【题型】解答题　【知识点】立体几何　【难度】easy
如图，某种水箱用的“浮球”是由两个半球和一个圆柱筒组成，已知球的直径是6 cm，圆柱筒长2 cm。}

(1) 求“浮球”的体积；\\
(2) 要在这样2500个“浮球”表面涂一层胶质，如果每平方米需要涂胶100克，共需要胶多少克？
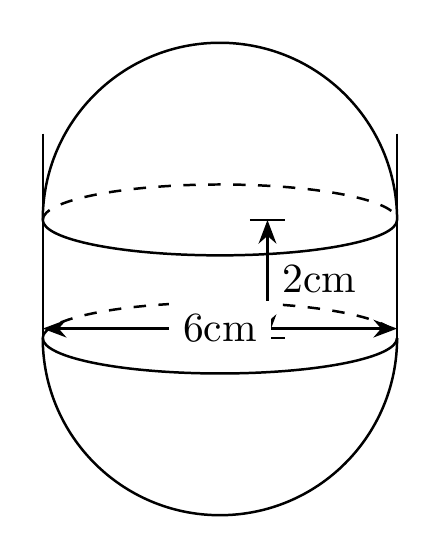
【解答】
\vspace{1em}
\textbf{【答案】}(1) \(54\pi \,\text{cm}^3\) \quad\quad (2) \(1200\pi \,\text{克}\)

\vspace{1em}
\textbf{【知识点】} 柱体体积的有关计算、球的表面积的有关计算、圆柱表面积的有关计算、球的体积的有关计算

\vspace{1em}
\textbf{【分析】}(1) 分别求出两个半球的体积 \(V_1\)，和圆柱体的体积 \(V_2\)，即可求出“浮球”的体积；\\
(2) 先求出一个“浮球”的表面积，再求出2500个的面积，即可求解。

\vspace{1em}
\textbf{【详解】}(1) 该半球的直径 \(d=6\,\text{cm}\)，柱筒高 \(h=2\,\text{cm}\)，所以“浮球”的圆柱筒直径也是6 cm，
得球的半径与圆柱底面半径均为 \(R=3\,\text{cm}\)，

所以两个半球的体积之和为
\[
V_1 = \frac{4}{3}\pi R^3 = \frac{4}{3}\pi \cdot 27 = 36\pi \,\text{cm}^3,
\]

而
\[
V_2 = \pi R^2 \cdot h = \pi \times 9 \times 2 = 18\pi \,\text{cm}^3,
\]

该“浮球”的体积是
\[
V = V_1 + V_2 = 36\pi + 18\pi = 54\pi \,\text{cm}^3;
\]

(2) 上下两个半球的表面积是
\[
S_{\text{球表}} = 4\pi R^2 = 4\pi \times 9 = 36\pi \,\text{cm}^2,
\]

而“浮球”的圆柱筒侧面积为
\[
S_{\text{圆柱侧}} = 2\pi R h = 2\pi \times 3 \times 2 = 12\pi \,\text{cm}^2,
\]

所以1个“浮球”的表面积为
\[
S = \frac{36\pi + 12\pi}{10^4} = \frac{48}{10^4}\pi \,\text{m}^2,
\]

因此，2500个“浮球”的表面积的和为
\[
2500S = 2500 \times \frac{48}{10^4}\pi = 12\pi \,\text{m}^2,
\]

因为每平方米需要涂胶100克，
所以总共需要胶的质量为：\(100 \times 12\pi = 1200\pi\)（克）。